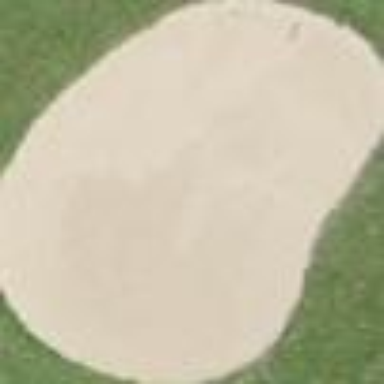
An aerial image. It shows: Golf bunker filled with sandy terrain.